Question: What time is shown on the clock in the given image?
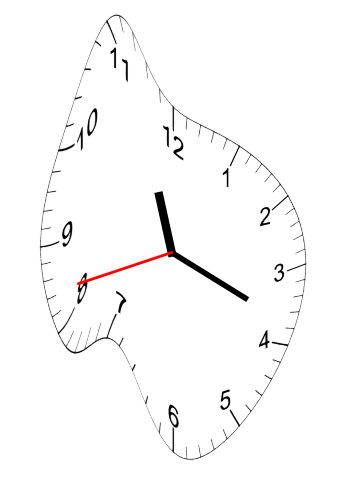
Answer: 11:18:42